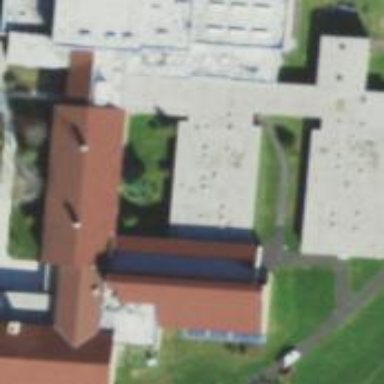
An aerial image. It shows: School.